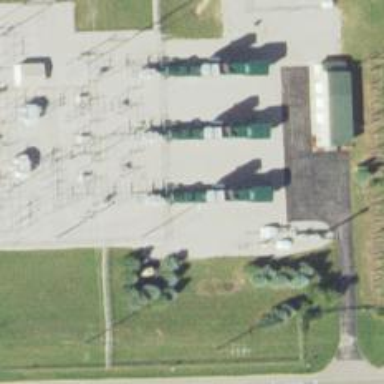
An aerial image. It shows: Gas-powered generator. It is gas turbine type generator.